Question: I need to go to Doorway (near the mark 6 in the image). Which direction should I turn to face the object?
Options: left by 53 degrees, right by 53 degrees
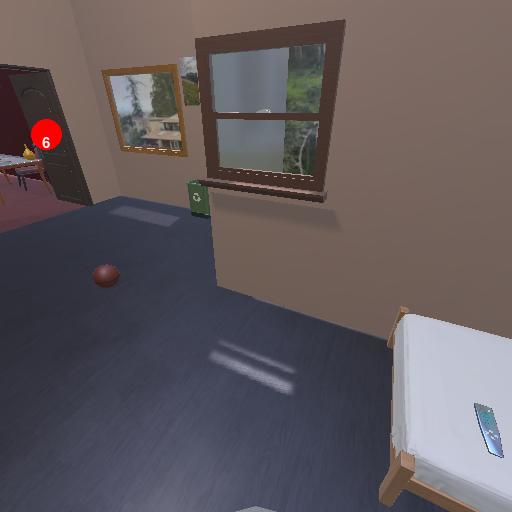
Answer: left by 53 degrees